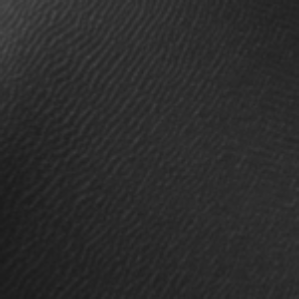
Label: frost